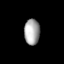
Tissue: lung
Cell type: Endothelial cells
Senescence score: 0.5529
Nuclear area (px): 393
Mean DAPI intensity: 166.651